Question: For Java EE project I use JBoss AS7.1 and Eclipse IDE. In Eclipse I can see the current version of CDI under:

How do I change the version to CDI 1.1 ?
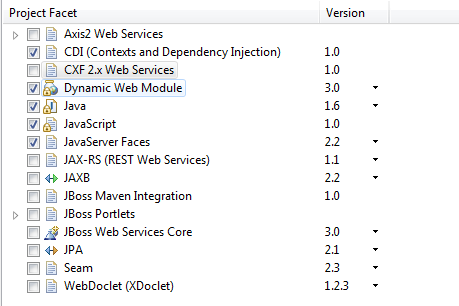
Answer: If you are prepared to upgrade your application server, then make the switch to WildFly 8 or higher (WildFly is the new name of JBoss AS). CDI 1.1 is part of the Java EE 7 spec, which is implemented in WildFly 8.*, GlassFish 4.*, et al. If you are not able to upgrade your application server, you might be able to drop a JAR of an implementation of CDI 1.1 into your build, but it would probably be better to upgrade to EE 7 if you can.